Interaction volume radius: 5 \u00c5
Interaction volume height: 45 \u00c5
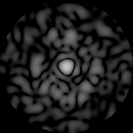
Disorder parameter: 0.8685